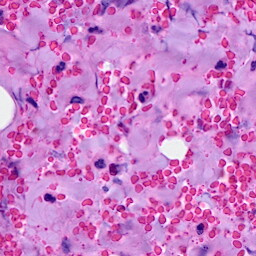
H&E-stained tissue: Breast